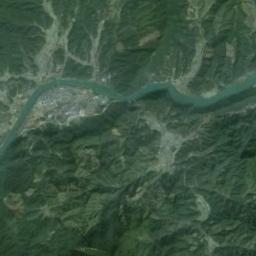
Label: river